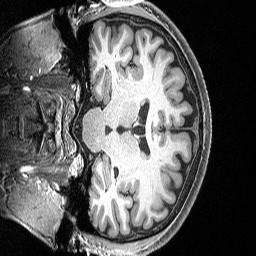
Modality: T1w
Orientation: coronal
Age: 57
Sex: female
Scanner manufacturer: siemens
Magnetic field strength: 3 T
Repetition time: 2.3 s
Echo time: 0.00298 s